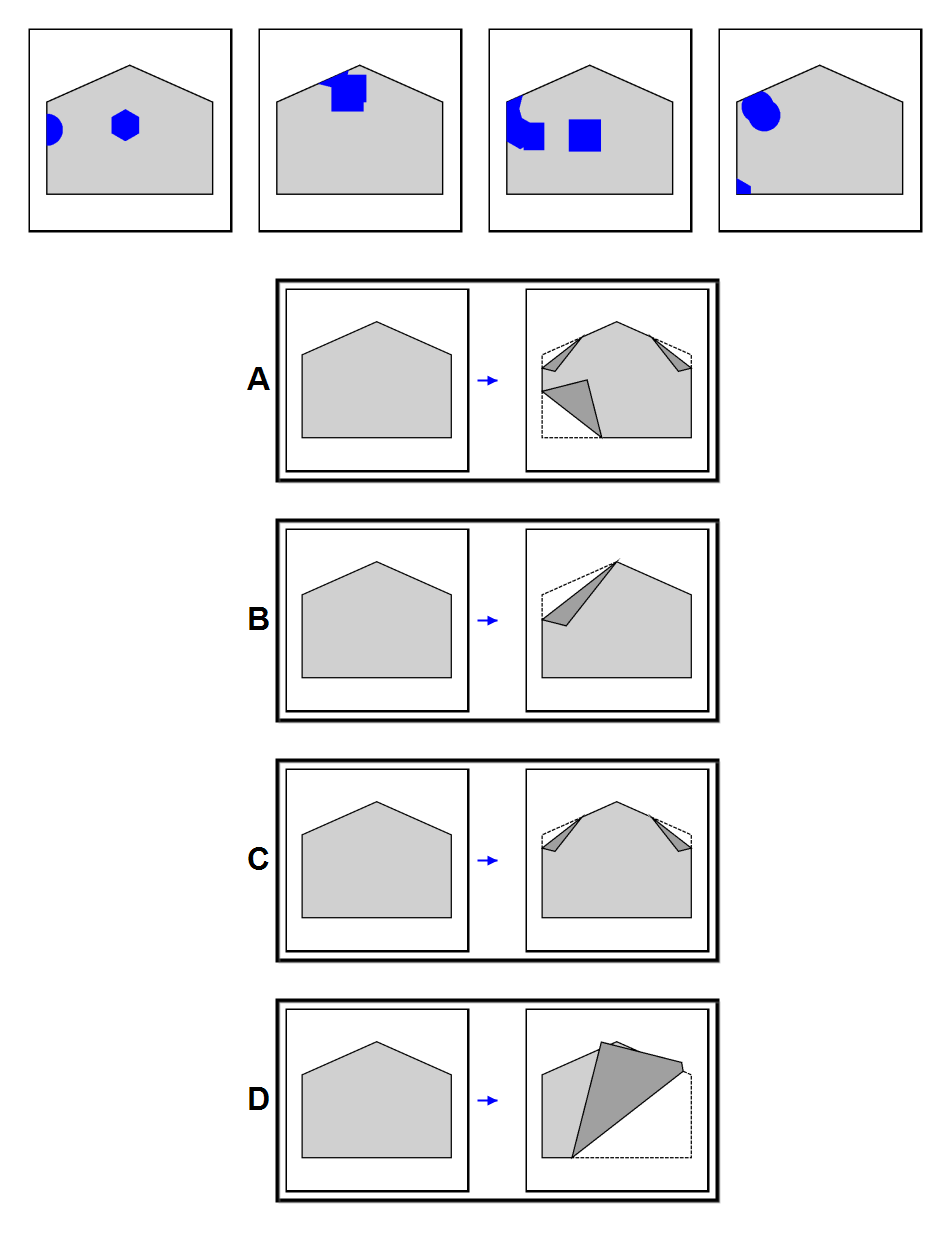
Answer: B